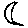
Label: moon